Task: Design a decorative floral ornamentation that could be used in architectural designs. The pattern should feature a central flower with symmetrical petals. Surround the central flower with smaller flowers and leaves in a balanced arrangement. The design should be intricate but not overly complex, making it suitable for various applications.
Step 1522:
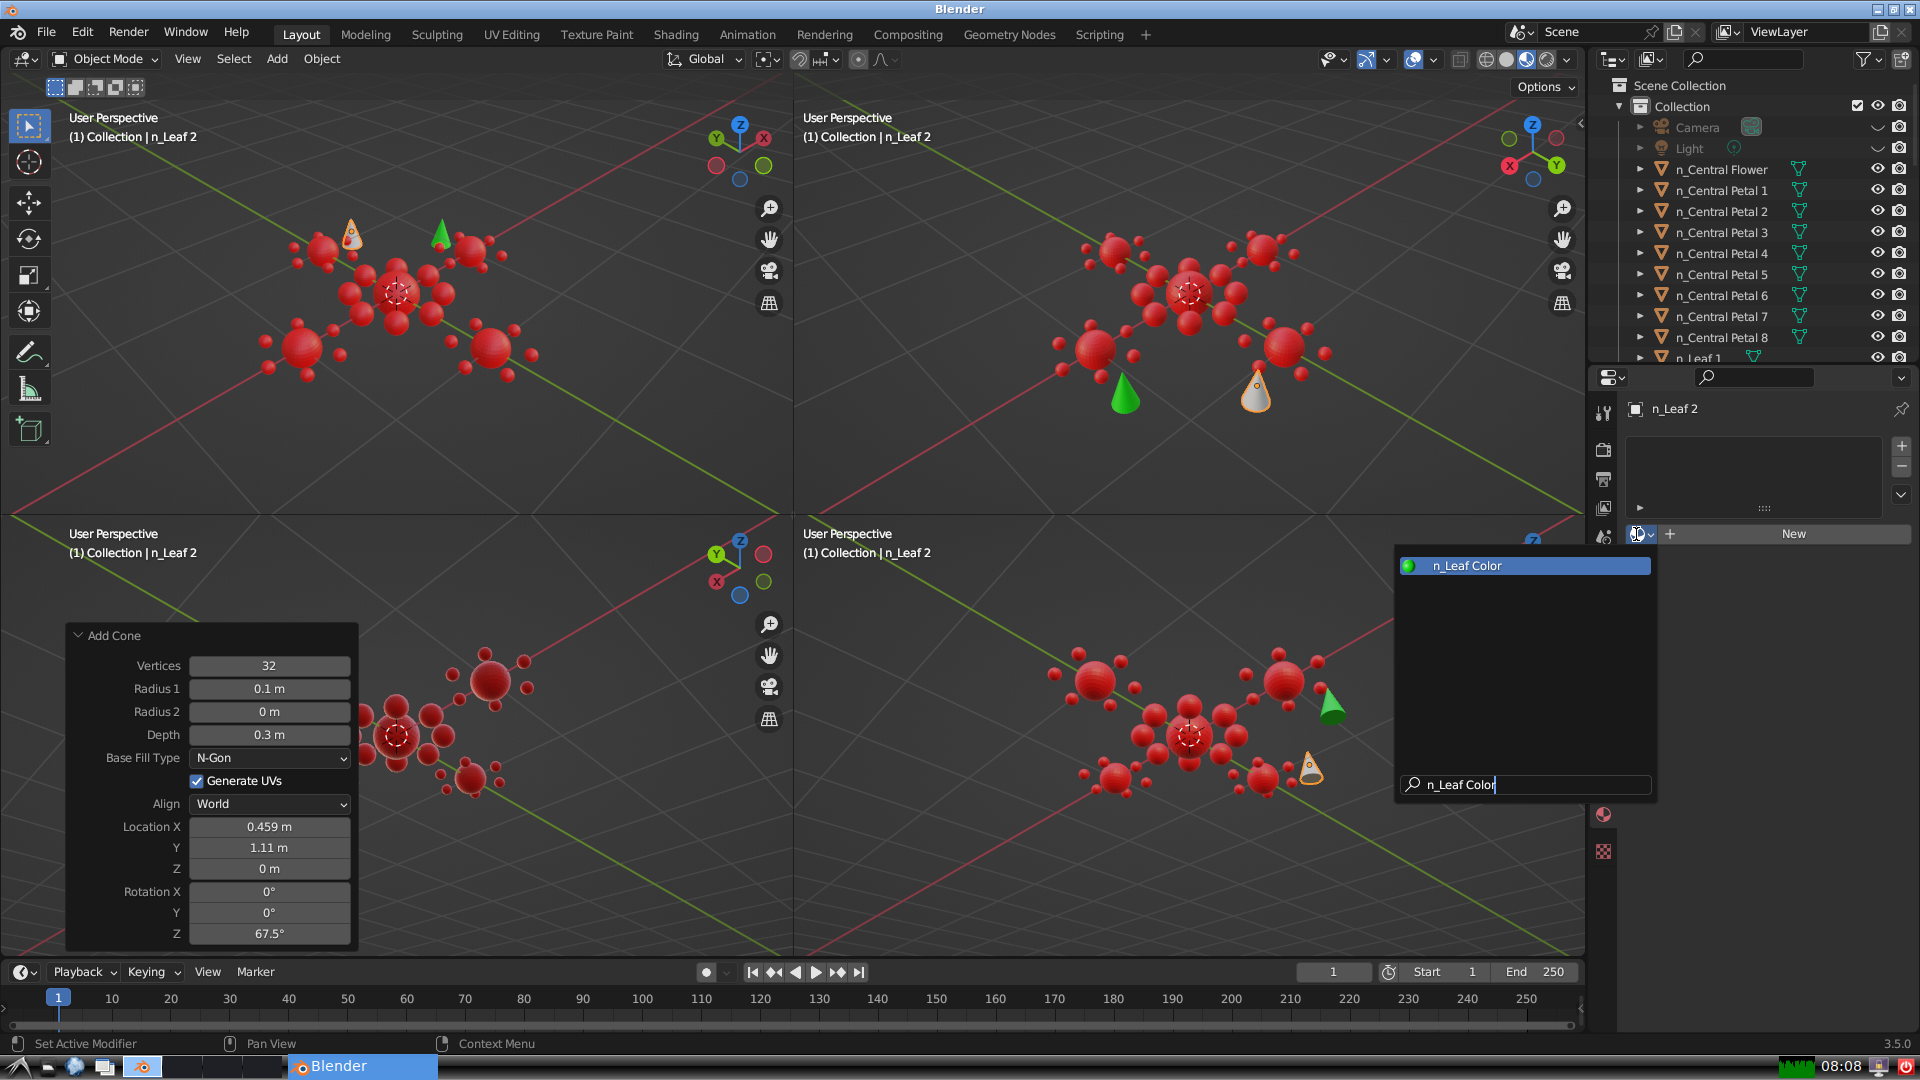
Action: {"key_press": ['Return']}